Question: I have a layout called footer.xml which later will be included to multiple layouts. Footer.xml is as follows:
'''
<?xml version="1.0" encoding="utf-8"?>
<LinearLayout
xmlns:android="http://schemas.android.com/apk/res/android"
android:id="@+id/bottomMenu"
android:layout_width="fill_parent"
android:layout_height="wrap_content"
android:layout_gravity="bottom"
android:orientation="horizontal"
android:layout_alignParentBottom="true"
android:background="@drawable/bg_gradation"
android:weightSum="1" >
*** STUFF GOES HERE ***
</LinearLayout>
'''
Footer.xml will then be included in other layout as follows..
'''
<?xml version="1.0" encoding="utf-8"?>
<!-- A DrawerLayout is intended to be used as the top-level content view using match_parent for both width and height to consume the full space available. -->
<android.support.v4.widget.DrawerLayout
xmlns:android="http://schemas.android.com/apk/res/android"
android:id="@+id/drawer_layout"
android:layout_width="match_parent"
android:layout_height="match_parent"
android:background="@drawable/backrepeat">
<!-- As the main content view, the view below consumes the entire
space available using match_parent in both dimensions. -->
<LinearLayout
android:id="@+id/content_frame"
android:layout_width="match_parent"
android:layout_height="match_parent"
android:orientation="vertical"
android:layout_marginBottom="0dp"
android:weightSum="1">
<ListView
android:id="@+id/chatListView"
android:layout_width="fill_parent"
android:layout_height="0dp"
android:divider="#<PHONE>"
android:scrollbars="none"
android:dividerHeight="1dp"
android:layout_weight=".80"/>
<LinearLayout
android:id="@+id/chatBar"
android:layout_width="match_parent"
android:layout_height="0dp"
android:layout_weight=".13"
android:orientation="horizontal"
android:background="#242424"
android:weightSum="1">
</LinearLayout>
</LinearLayout>
<include layout="@layout/footer"/>
<!-- android:layout_gravity="start" tells DrawerLayout to treat
this as a sliding drawer on the left side for left-to-right
languages and on the right side for right-to-left languages.
The drawer is given a fixed width in dp and extends the full height of
the container. A solid background is used for contrast
with the content view. -->
<ListView
android:id="@+id/left_drawer"
android:layout_width="240dp"
android:layout_height="match_parent"
android:layout_gravity="start"
android:choiceMode="singleChoice"
android:divider="@android:color/transparent"
android:dividerHeight="0dp"
android:background="#111"/>
</android.support.v4.widget.DrawerLayout>
'''
Since i want footer.xml be at the bottom screen, i use 'android:layout_gravity="bottom"' this renders properly if seen from the perspective of footer.xml
However, when i try to see it from other layouts it throws error that says:
'''
java.lang.UnsupportedOperationException (Error Log does not show helpful information at all).
'''
This is the best error message i could get.. (i cannot copy-paste the log text)

IF i include my layout this way:
'''
<LinearLayout
android:layout_weight="1"
android:orientation="horizontal"
android:layout_width="fill_parent"
android:layout_height="fill_parent">
<include layout="@layout/footer"
android:id="@+id/footer"/>
</LinearLayout>
'''
It renders the way i want it inside eclipse editor. However, when i try to run it on Android i get the following error:
'''
java.lang.IllegalStateException: Child android.widget.LinearLayout{a72d4938 V.E..... ......ID 0,0-0,0 #7f0a005c app:id/bottomMenu} at index 1 does not have a valid layout_gravity - must be Gravity.LEFT, Gravity.RIGHT or Gravity.NO_GRAVITY
'''
and if i editted my footer.xml to this:
'''
<LinearLayout
xmlns:android="http://schemas.android.com/apk/res/android"
android:id="@+id/bottomMenu"
android:layout_width="fill_parent"
android:layout_height="wrap_content"
android:orientation="horizontal" <---- not android:layout_gravity="bottom"
android:background="@drawable/bg_gradation"
android:weightSum="1" >
'''
my footer would fill up the entire screen from top to bottom.
Can anyone help me with this? Thanks..
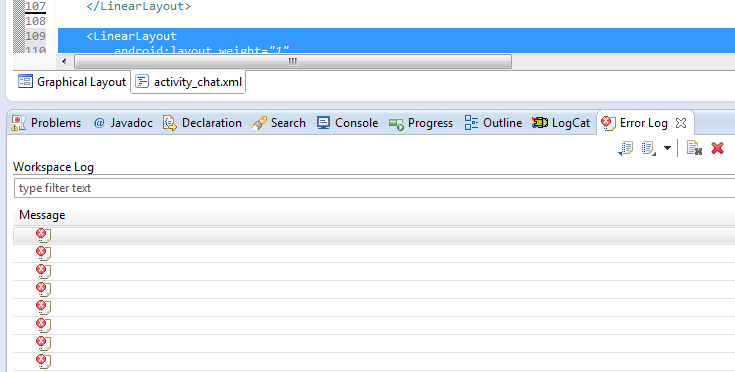
Answer: Put you linearLayout and footer inside relative layout
'''
<include
android:id="@+id/footer"
android:layout_width="match_parent"
android:layout_height="wrap_content"
android:layout_alignParentBottom="true"
layout="@layout/activity_main" />
'''
XML:
'''
<?xml version="1.0" encoding="utf-8"?>
<!-- A DrawerLayout is intended to be used as the top-level content view using match_parent for both width and height to consume the full space available. -->
<android.support.v4.widget.DrawerLayout
xmlns:android="http://schemas.android.com/apk/res/android"
android:id="@+id/drawer_layout"
android:layout_width="match_parent"
android:layout_height="match_parent"
android:background="@drawable/backrepeat">
<!-- As the main content view, the view below consumes the entire
space available using match_parent in both dimensions. -->
<RelativeLayout android:layout_width="match_parent"
android:layout_height="match_parent">
<LinearLayout
android:id="@+id/content_frame"
android:layout_above="@+id/footer"
android:layout_width="match_parent"
android:layout_height="match_parent"
android:orientation="vertical"
android:layout_marginBottom="0dp"
android:weightSum="1">
<ListView
android:id="@+id/chatListView"
android:layout_width="fill_parent"
android:layout_height="0dp"
android:divider="#<PHONE>"
android:scrollbars="none"
android:dividerHeight="1dp"
android:layout_weight=".80"/>
<LinearLayout
android:id="@+id/chatBar"
android:layout_width="match_parent"
android:layout_height="0dp"
android:layout_weight=".13"
android:orientation="horizontal"
android:background="#242424"
android:weightSum="1">
</LinearLayout>
</LinearLayout>
<include layout="@layout/footer" android:layout_width="match_parent"
android:layout_height="wrap_content"
android:layout_alignParentBottom="true"/>
</RelativeLayout>
<!-- android:layout_gravity="start" tells DrawerLayout to treat
this as a sliding drawer on the left side for left-to-right
languages and on the right side for right-to-left languages.
The drawer is given a fixed width in dp and extends the full height of
the container. A solid background is used for contrast
with the content view. -->
<ListView
android:id="@+id/left_drawer"
android:layout_width="240dp"
android:layout_height="match_parent"
android:layout_gravity="start"
android:choiceMode="singleChoice"
android:divider="@android:color/transparent"
android:dividerHeight="0dp"
android:background="#111"/>
</android.support.v4.widget.DrawerLayout>
'''